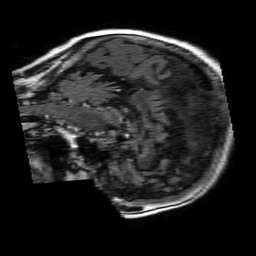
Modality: FLAIR
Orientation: sagittal
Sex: female
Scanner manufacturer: philips
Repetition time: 11 s
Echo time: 0.125 s